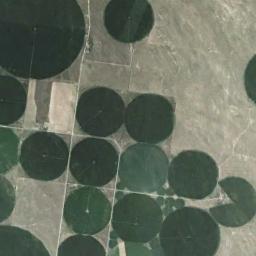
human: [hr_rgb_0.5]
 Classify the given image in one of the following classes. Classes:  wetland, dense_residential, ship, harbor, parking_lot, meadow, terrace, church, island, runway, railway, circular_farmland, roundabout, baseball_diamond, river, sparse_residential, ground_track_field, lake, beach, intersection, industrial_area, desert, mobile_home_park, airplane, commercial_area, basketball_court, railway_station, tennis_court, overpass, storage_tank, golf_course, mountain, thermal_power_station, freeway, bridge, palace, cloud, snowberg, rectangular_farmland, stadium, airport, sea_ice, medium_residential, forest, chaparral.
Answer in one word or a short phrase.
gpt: circular_farmland